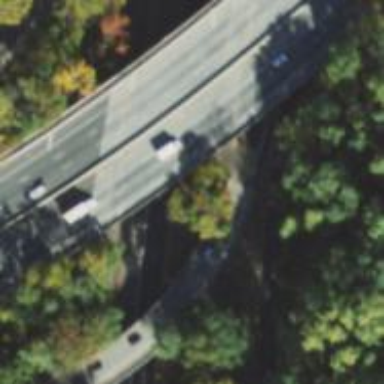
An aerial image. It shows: Asphalt bridge on motorway.